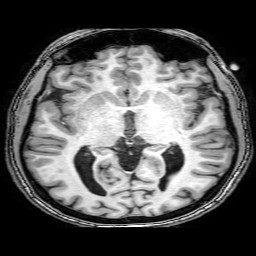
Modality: T1w
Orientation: coronal
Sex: male
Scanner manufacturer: philips
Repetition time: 0.008134 s
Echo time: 0.00372 s